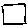
Label: square